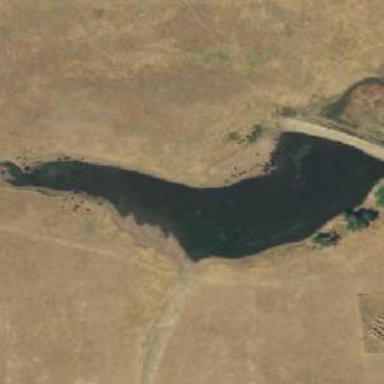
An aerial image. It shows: Reservoir.